Question: I have read that NameValueCollection allows for duplicate keys to be added, however this does not seem to be the case when I try to use it.
My Code
'''
using (var wb = new WebClient())
{
var data = new NameValueCollection();
var sourceData = (List<Dictionary<string, object>>)dic["mapData"];
var countSource = sourceData.Count;
foreach (var item in (List<Dictionary<string, object>>)dic["mapData"])
{
data.Add("pp", item["Latitude"].ToString() + "," + item["Longitude"].ToString());
}
var dataCount = data.Count;
var response = wb.UploadValues(@"http://dev.virtualearth.net/REST/V1/Imagery/Map/road/?mapArea=" + swLat.ToString() + "," + swLong + "," + neLat + "," + neLong + "&mapSize=800,600&key=" + key, "POST", data);
return this.LargeJson(new { imageData = CreateBase64Image(response) });
}
'''
What I am observing
my sourceData contains 36 items

I am iterating through sourceData and adding items to my NameValueCollection data and add items with the same key "pp"
I was expecting to have 36 items in my data NameValueCollection, but I am only getting 1 and all of my values get appended to the same key.
What am I missing ?
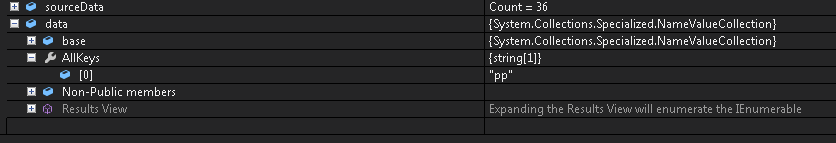
Answer: This is the expected behaviour - see <URL>:
> If the specified key already exists in the target NameValueCollection
instance, the specified value is added to the existing comma-separated
list of values in the form "value1,value2,value3". The values are
associated with the same key in the target NameValueCollection
instance.